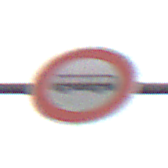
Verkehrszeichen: VerbotKraftomnibusse
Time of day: MorningAfternoon
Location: Outdoor (Nature)
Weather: Overcast
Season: NotSpecified
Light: Natural